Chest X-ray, AP view. Patient: 62 years old, sex F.
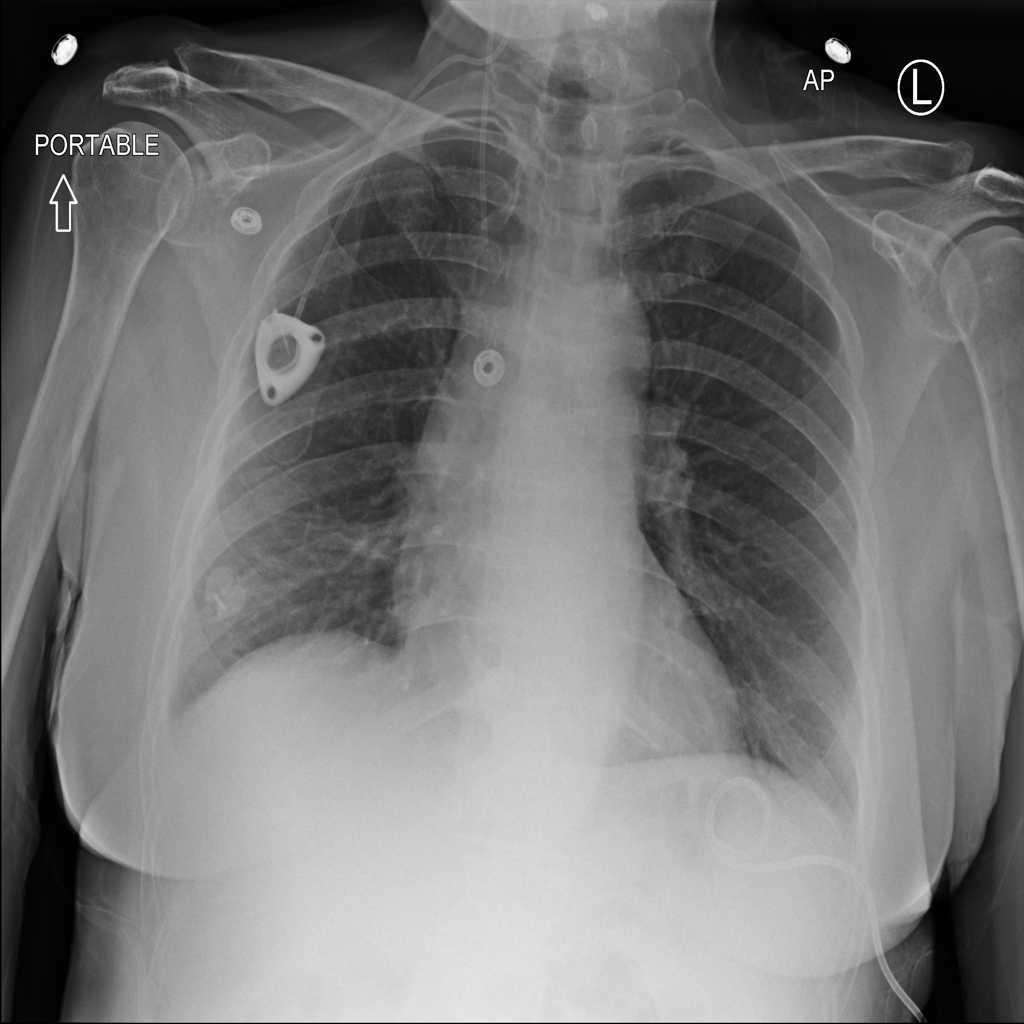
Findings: Pneumothorax